Question: I am kind of new to flutter and am trying to make a list where all the elements fit on the screen and are evenly and symmetrically placed. I am currently using GridView, but I can't figure out how to change the position of the individual elements. More specifically, I am trying to change the position of the last row so it's symmetrical with the other rows.
Any help or suggestions are appreciated!
'''
@override
Widget build(BuildContext context) {
return Scaffold(
appBar: AppBar(
title: const Align(
alignment: Alignment.center,
child: Text("Alfabeya Kurdi"),
),
),
body: GridView.count(
crossAxisCount: 8,
childAspectRatio: 3 / 2,
crossAxisSpacing: 50,
mainAxisSpacing: 100,
children: List.generate(
(_alphabet.length - 1),
(index) {
const SizedBox(height: 30);
return ClipRRect(
borderRadius: BorderRadius.circular(10),
child: Stack(
children: <Widget>[
Positioned.fill(
child: Container(
decoration: const BoxDecoration(
gradient: LinearGradient(
colors: <Color>[
Color(0xFF0D47A1),
Color(0xFF1976D2),
Color(0xFF42A5F5),
],
),
),
),
),
Align(
alignment: Alignment.bottomCenter,
child: TextButton(
style: TextButton.styleFrom(
padding: const EdgeInsets.all(16.0),
primary: Colors.white,
textStyle: const TextStyle(fontSize: 20),
),
onPressed: () {},
child: Text(_alphabet[index]),
),
),
],
),
);
},
),
),
);
}
'''
This is what my GridView currently looks like

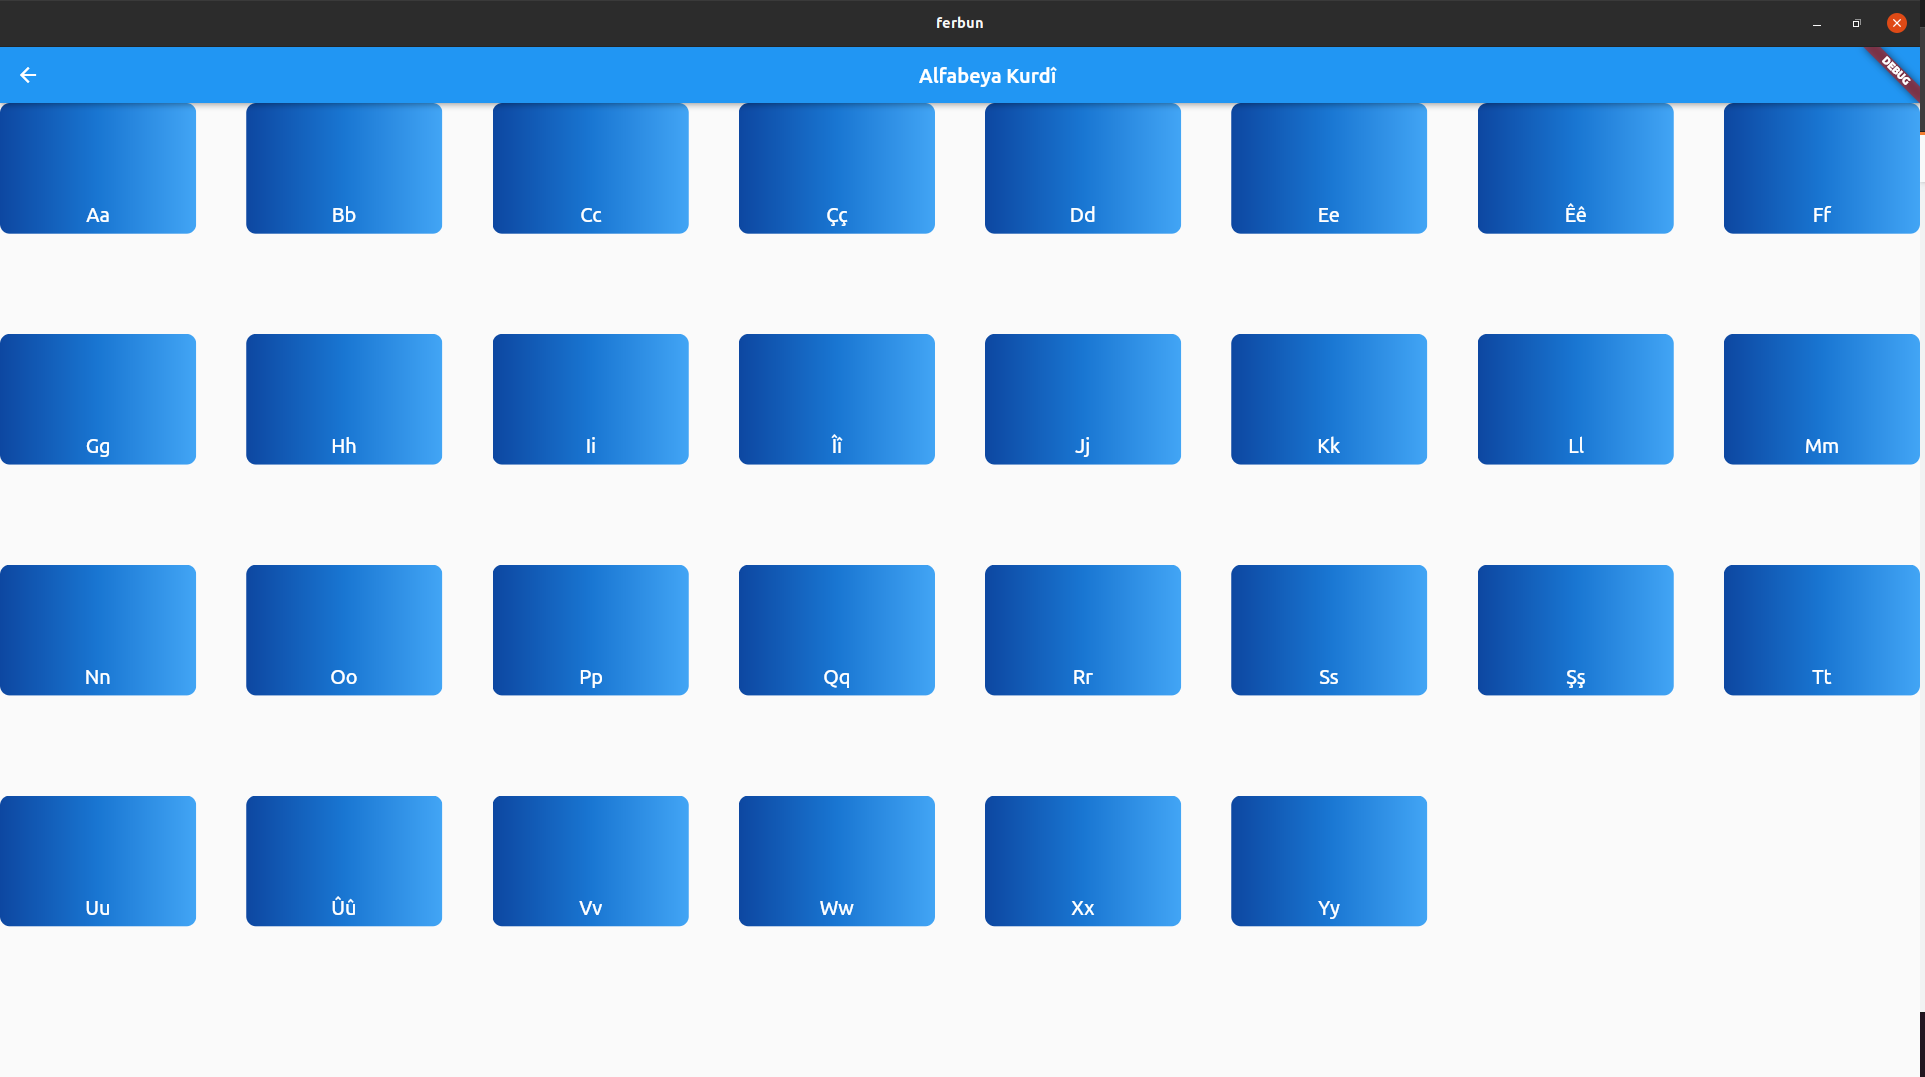
Answer: You can use a wrap widget instead which has alignment property
'''
@override
Widget build(BuildContext context) {
return Scaffold(
appBar: AppBar(
title: const Align(
alignment: Alignment.center,
child: Text("Alfabeya Kurdi"),
),
),
body: SizedBox(
width: MediaQuery.of(context).size.width,
child: Wrap(
alignment: WrapAlignment.center,
direction: Axis.horizontal,
runSpacing: 10,
spacing: 50,
children: List.generate(
26,
(index) => Container(
height: 60,
width: 50,
decoration: BoxDecoration(
borderRadius: BorderRadius.circular(5),
gradient: const LinearGradient(
colors: <Color>[
Color(0xFF0D47A1),
Color(0xFF1976D2),
Color(0xFF42A5F5),
],
),
),
child: Align(
alignment: Alignment.bottomCenter,
child: TextButton(
style: TextButton.styleFrom(
padding: const EdgeInsets.all(10.0),
primary: Colors.white,
textStyle: const TextStyle(fontSize: 20),
),
onPressed: () {},
child: Text('$index'),
),
)),
),
),
));
}
'''
<URL>